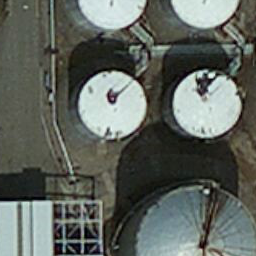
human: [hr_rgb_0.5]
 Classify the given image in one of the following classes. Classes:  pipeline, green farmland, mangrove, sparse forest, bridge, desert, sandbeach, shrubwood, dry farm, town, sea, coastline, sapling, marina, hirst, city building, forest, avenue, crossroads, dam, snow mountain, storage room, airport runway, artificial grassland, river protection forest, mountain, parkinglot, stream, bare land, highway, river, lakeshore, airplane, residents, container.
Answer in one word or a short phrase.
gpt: storage room